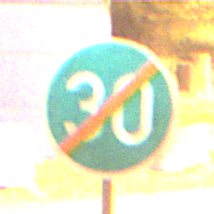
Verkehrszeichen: EndeMindestgeschwindigkeit
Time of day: Night
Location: Outdoor (Urban)
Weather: PartlyCloudy
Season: NotSpecified
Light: Artificial